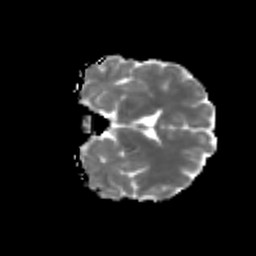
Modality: MD
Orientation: coronal
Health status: ill
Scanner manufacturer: siemens
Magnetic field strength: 3 T
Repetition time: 6.8 s
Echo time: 0.097 s